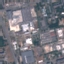
Label: Industrial